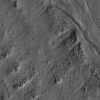
Atmospheric dust classification: not_dusty